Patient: sex M, age 66
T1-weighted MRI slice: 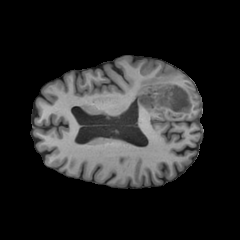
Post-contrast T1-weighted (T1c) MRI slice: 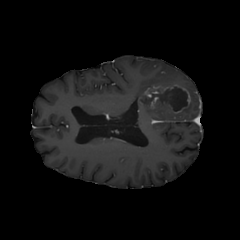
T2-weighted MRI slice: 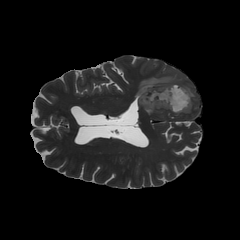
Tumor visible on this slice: yes
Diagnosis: Glioblastoma, IDH-wildtype
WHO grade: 4